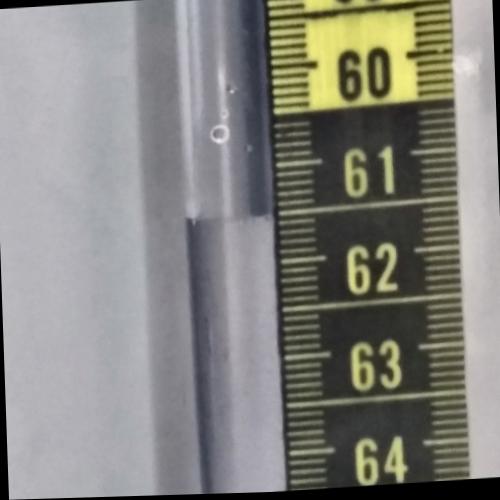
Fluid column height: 61.5 cm